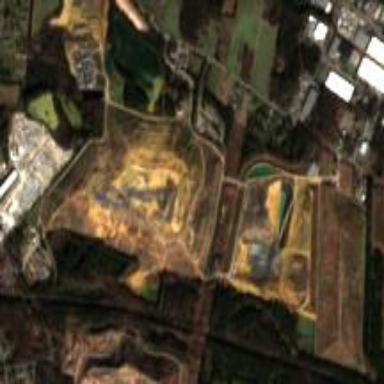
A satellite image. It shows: Landfill area.